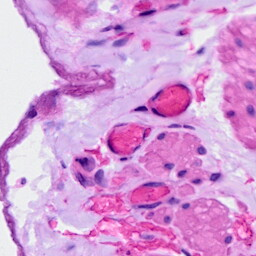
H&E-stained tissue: Ovarian